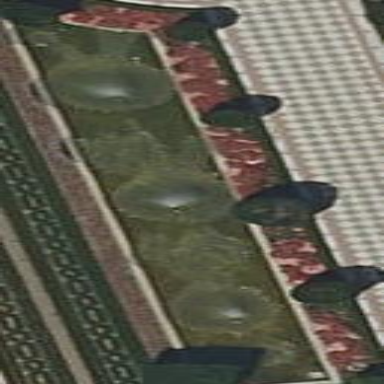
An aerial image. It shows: Fountain surrounded by kerb next to water body.